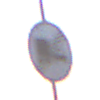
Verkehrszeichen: EndeUeberholverbotKraftfahrzeuge
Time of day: SunriseSunset
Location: Outdoor (Urban)
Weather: Clear
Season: NotSpecified
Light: Natural